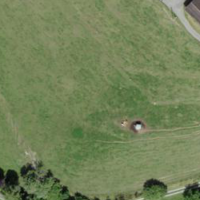
EUNIS habitat code: 24
Species observed at this site:
Anthericum ramosum